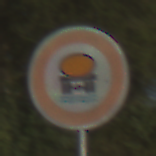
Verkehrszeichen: VerbotFahrzeugeWassergefaehrdenderLadung
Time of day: MorningAfternoon
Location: Outdoor (Nature)
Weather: PartlyCloudy
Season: NotSpecified
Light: Natural